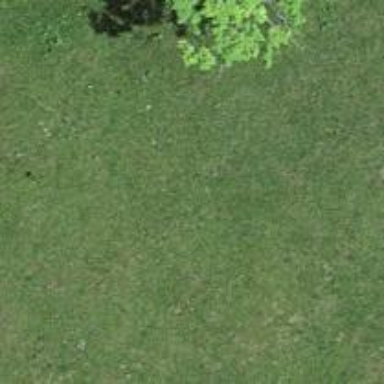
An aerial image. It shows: Grass path.